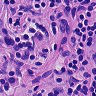
Metastatic tissue present: yes